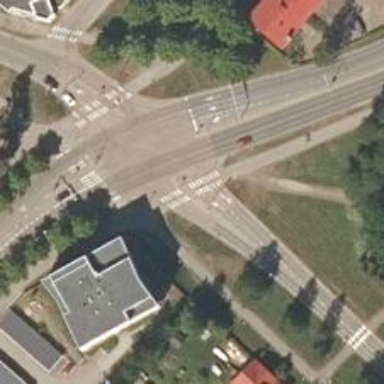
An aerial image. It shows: Asphalt footway with shared cycleway and crossing island.